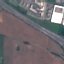
Land use / land cover class: Highway